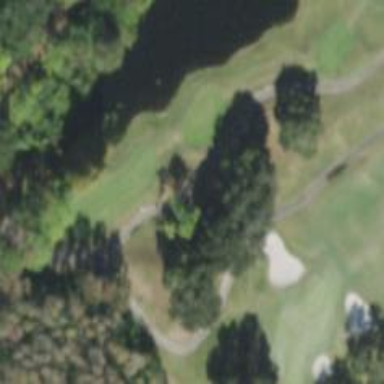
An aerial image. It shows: Golf cartpath that is also road path.